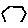
Label: hexagon